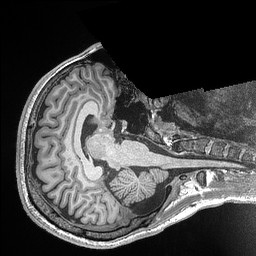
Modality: T1w
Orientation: axial
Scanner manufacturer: siemens
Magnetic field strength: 3 T
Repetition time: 2.3 s
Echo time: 0.00298 s